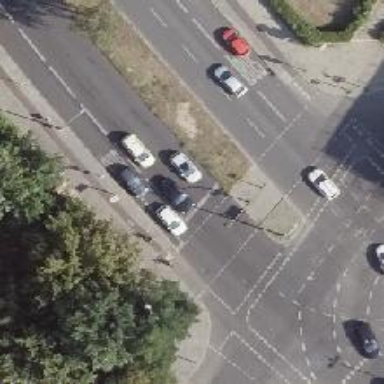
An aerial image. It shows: Secondary road with asphalt surface. There is cycle track on the right side of the road.